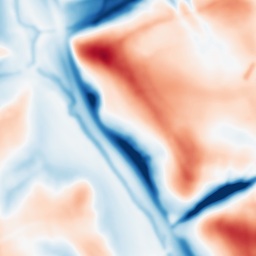
Category: multiscale
Decomposition family: dog_multiscale
Decomposition parameters: sigma_ratio: 1.6
n_scales: 5
base_sigma: 2
Upsampling method: quartic
Upsampling parameters: scale: 4
Upsampling scale: 4